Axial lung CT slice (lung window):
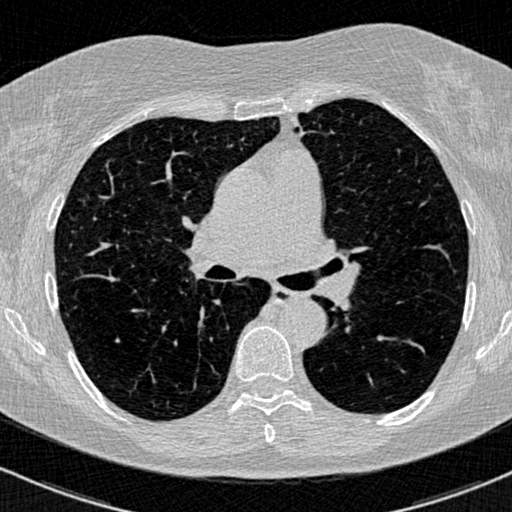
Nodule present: no